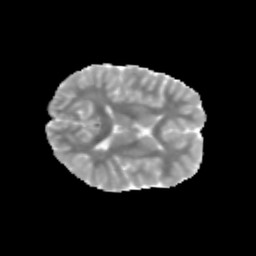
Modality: MD
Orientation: axial
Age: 10
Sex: male
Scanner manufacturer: siemens
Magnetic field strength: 3 T
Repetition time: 3.8 s
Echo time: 0.07 s